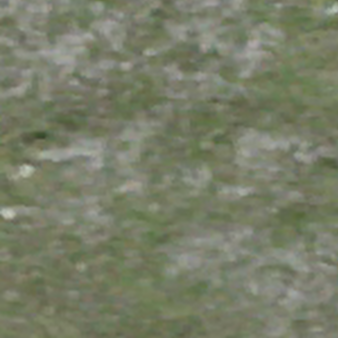
Label: other